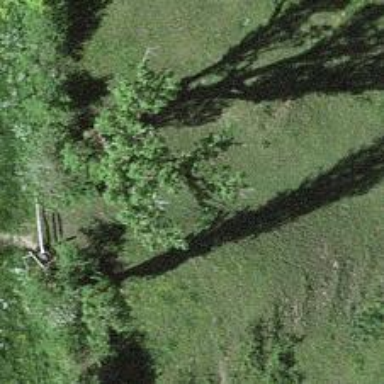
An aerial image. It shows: Grass path.